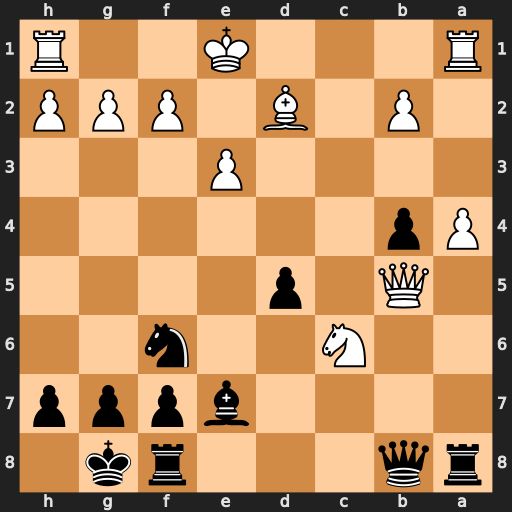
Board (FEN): rq3rk1/4bppp/2N2n2/1Q1p4/Pp6/4P3/1P1B1PPP/R3K2R
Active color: b
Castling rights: KQ
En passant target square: -
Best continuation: Qxb5 axb5 Rxa1+ Ke2 Rxh1